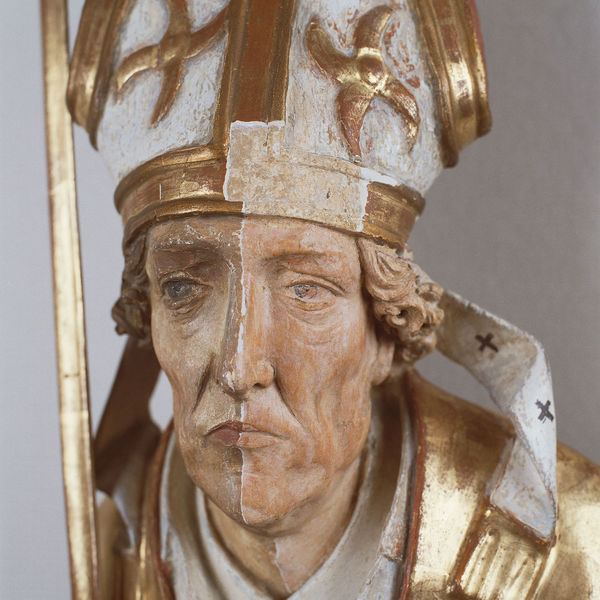
Titel: Hl. Kilian
Künstler: Tilman Riemenschneider
Institution: Würzburg, Museum am Dom
Schlagwörter: kopf, mann, hut, mund, nase, ohr, alt, mütze, augen, gesicht, figur, geistlicher, gold, locken, skulptur, statue, stab, farbe, bischof, papst, stola, bemalt, kreuz, linie, strich, kreuze, klerus, heiliger, mitra, tiara, bischofsstab, kleriker, restauriert, abgeblättert, bischofmütze, +strich, aus zwei hälften